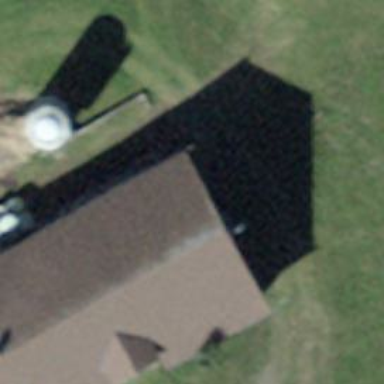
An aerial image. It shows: Farm building.